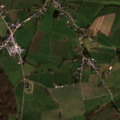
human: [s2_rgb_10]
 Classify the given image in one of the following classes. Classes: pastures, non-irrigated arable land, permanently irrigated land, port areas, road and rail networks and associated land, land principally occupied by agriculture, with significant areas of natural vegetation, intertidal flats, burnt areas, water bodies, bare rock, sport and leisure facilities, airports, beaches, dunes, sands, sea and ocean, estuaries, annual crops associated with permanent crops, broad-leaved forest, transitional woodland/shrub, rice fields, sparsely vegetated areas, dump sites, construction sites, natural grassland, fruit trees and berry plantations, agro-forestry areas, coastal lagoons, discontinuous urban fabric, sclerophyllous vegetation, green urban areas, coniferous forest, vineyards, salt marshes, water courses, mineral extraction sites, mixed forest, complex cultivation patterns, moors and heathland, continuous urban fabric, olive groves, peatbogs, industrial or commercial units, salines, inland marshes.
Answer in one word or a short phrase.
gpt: discontinuous urban fabric, pastures, complex cultivation patterns, broad-leaved forest